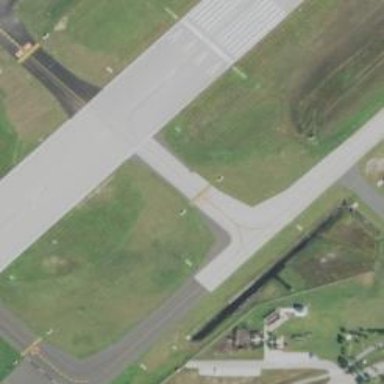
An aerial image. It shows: View of taxiway at the airport.